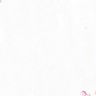
Metastatic tissue present: no